Question: I am currently working on skeletal animation tests in three.js. I have a simple model which animates just fine in blender. Basically it consists of three stacked, bending cubes.
When I export the blender file to the three.js using the blender export plugin with Blender V2.64, the animation in the webGl context appears different as if the skinweighting is wrong.

WebGL-Demo:
<URL>
Blender-File:
<URL>
What do I have to do to get the correct result in three.js?
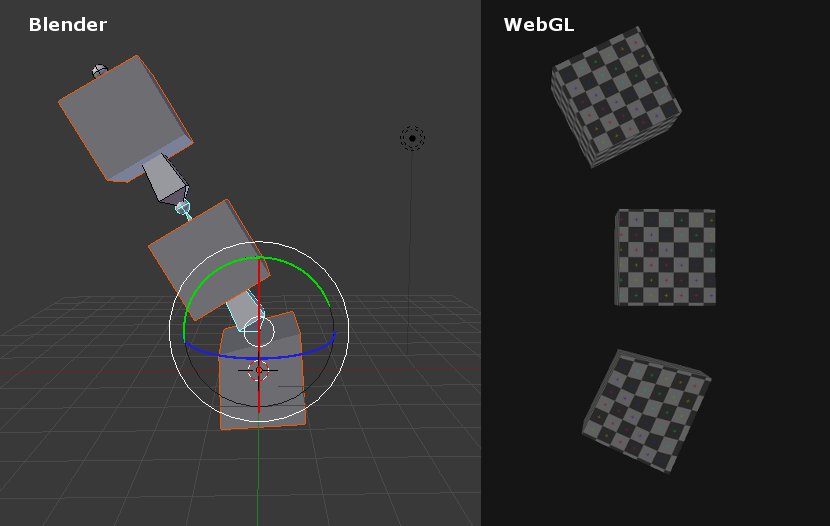
Answer: I am the person you quoted from the github discussion. I have recently been experimenting with this pipeline, ( ie Blender bone animations into threejs,) and have found that it is very very difficulty to find a reliable process that will work every time.
On my blog, I have compiled a list of 'tips' that allowed me to achieve success on some occasions:
<URL>
To summarise, the most important things I found were:
Delete the Armature Modifier before exporting, or the animation will be all messed up.
Check that your Vertex Groups are properly assigned to the bones. ( In Blender, you can use automatic bone weights. )
Key all bones in the first and last frames of your animation. ( As you discovered, if you only have keys for the bones you have changed, ThreeJS won't infer anything about the other ones, and things will be broken. )
Even following these guidelines, I can't get things to work consistently, and have been considering using morph targets until the library matures a bit more. The file sizes for morph targets are much larger but they seem to be a more reliable option at this point, in my experience.